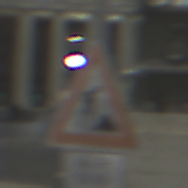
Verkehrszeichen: Arbeitsstelle
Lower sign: ZeitangabenMitBeschraenkungAufWochentage2
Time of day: Night
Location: Outdoor (Urban)
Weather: PartlyCloudy
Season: NotSpecified
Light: Artificial